You are looking at the unprocessed time series of a bearing vibration snapshot. Based on the visible evidence, which condition applies: normal, inner_race, outer_race, ball?
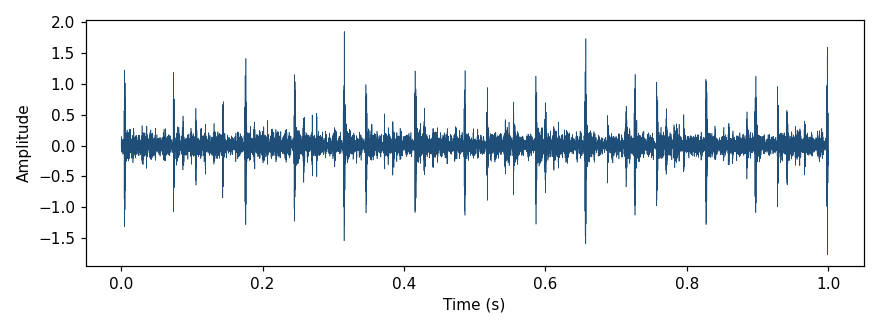
Answer: inner_race